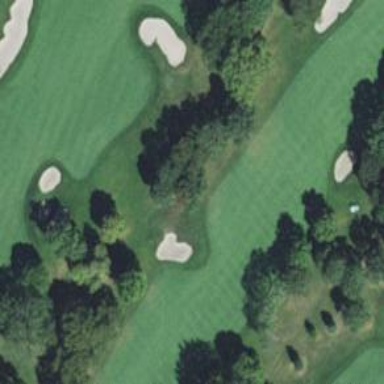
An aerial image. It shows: Well-maintained golf fairway within grassy area designated for the sport of golf.